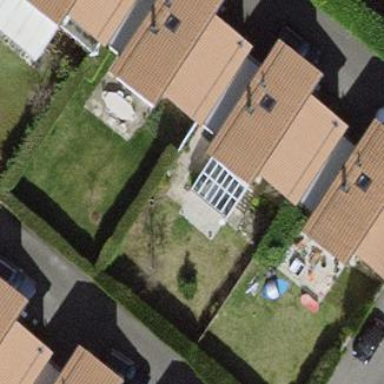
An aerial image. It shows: Garden enclosed by fence.